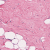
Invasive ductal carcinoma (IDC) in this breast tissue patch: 0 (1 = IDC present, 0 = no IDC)